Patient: sex M, age 57
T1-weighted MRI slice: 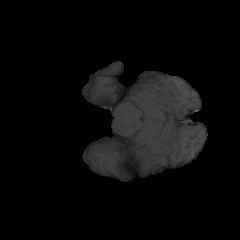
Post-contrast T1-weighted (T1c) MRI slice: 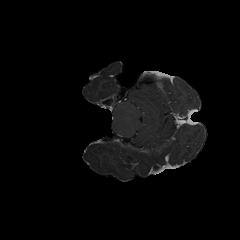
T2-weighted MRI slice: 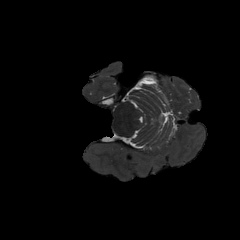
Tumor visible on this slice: no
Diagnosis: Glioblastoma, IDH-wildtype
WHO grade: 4